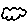
Label: cloud